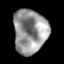
Tissue: lung
Cell type: Others
Senescence score: 0.5982
Nuclear area (px): 1458
Mean DAPI intensity: 149.395